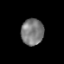
Tissue: lung
Cell type: Epithelial cells
Senescence score: 0.2276
Nuclear area (px): 585
Mean DAPI intensity: 123.554